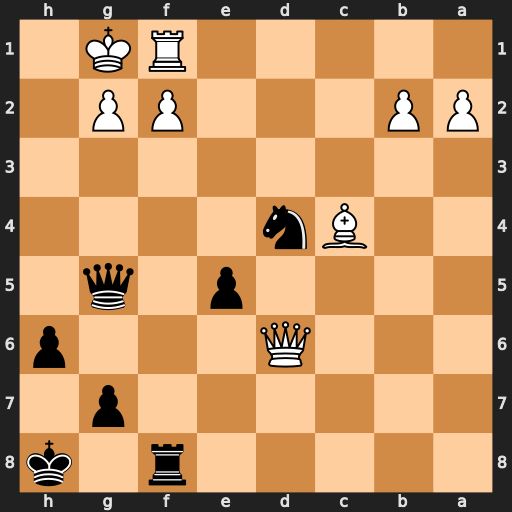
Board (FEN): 5r1k/6p1/3Q3p/4p1q1/2Bn4/8/PP3PP1/5RK1
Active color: b
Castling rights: -
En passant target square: -
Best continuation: Nf3+ Kh1 Qh4#